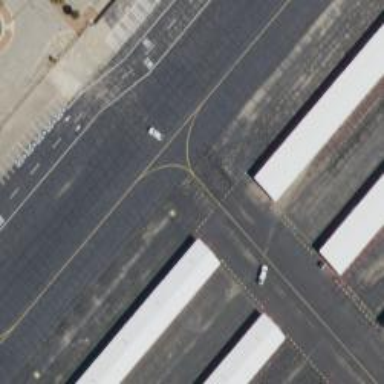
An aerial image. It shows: View of taxiway at the airport.